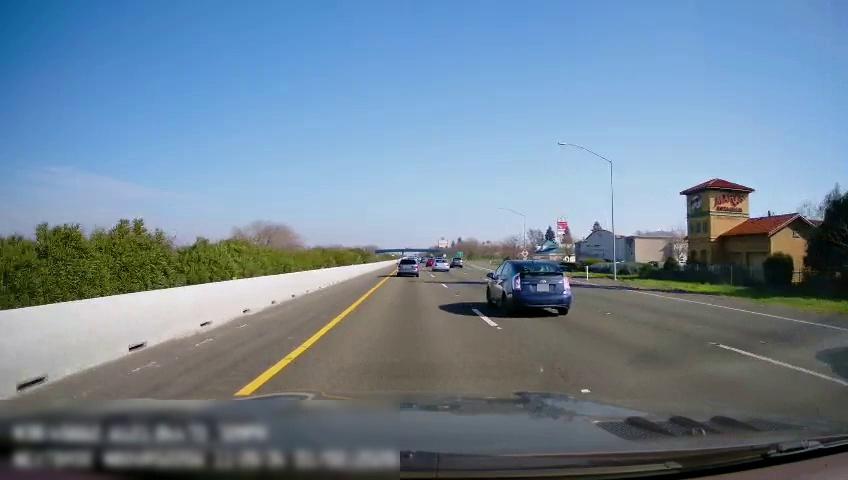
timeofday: Day
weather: Sunny
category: Drivable Space
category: Vehicles | SUV
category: Vehicles | SUV
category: Vehicles | Car
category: Vehicles | Car
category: Vehicles | SUV
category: Lanes | Current Lane
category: Lanes | Current Lane
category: Lanes | Alternate Lane
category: Lanes | Alternate Lane
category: Traffic | Signs